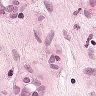
Metastatic tissue present: yes